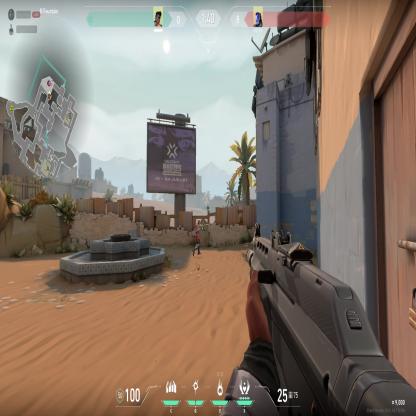
Label: enemy